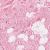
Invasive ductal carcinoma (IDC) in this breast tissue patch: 0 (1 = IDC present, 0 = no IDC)